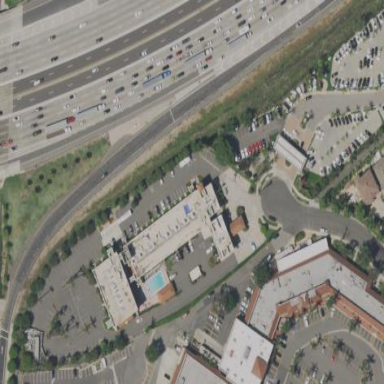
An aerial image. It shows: Hotel building.